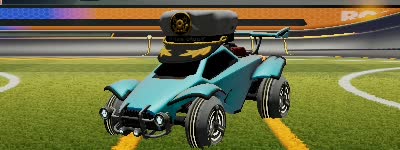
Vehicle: octane